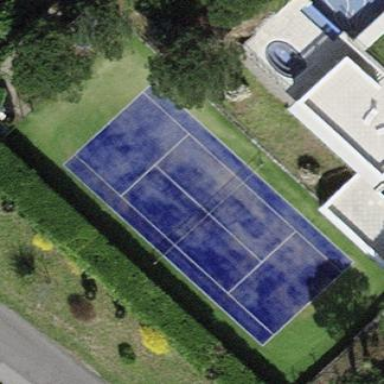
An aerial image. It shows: Tennis court on pitch.